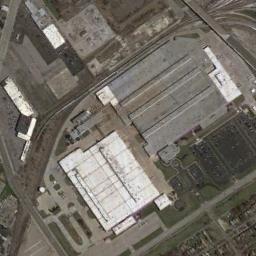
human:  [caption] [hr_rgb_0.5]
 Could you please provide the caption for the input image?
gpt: In an industrial area, There are neatly planned factories and roads, Green belts, And parking lots .

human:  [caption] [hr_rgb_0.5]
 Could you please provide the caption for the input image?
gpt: Buildings in industrial areas are spaced out .

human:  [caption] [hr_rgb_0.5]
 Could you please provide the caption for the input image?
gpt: The industrial area has some workshops of different sizes and a green area and some roads go through the industrial area .

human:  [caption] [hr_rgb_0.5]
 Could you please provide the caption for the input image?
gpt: There are many houses of different shapes and sizes in the industrial zone .

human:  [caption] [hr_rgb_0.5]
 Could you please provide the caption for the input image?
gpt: There are some white buildings on the industrial area .